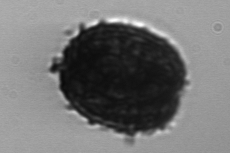
Label: Thalassiosira_TAG_external_detritus